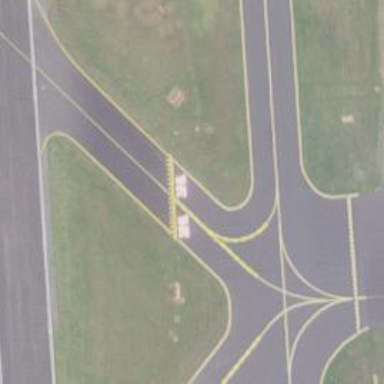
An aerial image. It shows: View of taxiway at the airport.